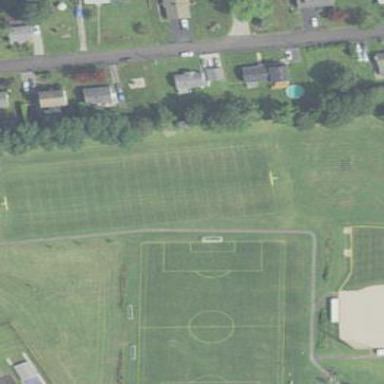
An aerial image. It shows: American football pitch for leisure and sport activities.